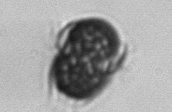
Label: Mesodinium